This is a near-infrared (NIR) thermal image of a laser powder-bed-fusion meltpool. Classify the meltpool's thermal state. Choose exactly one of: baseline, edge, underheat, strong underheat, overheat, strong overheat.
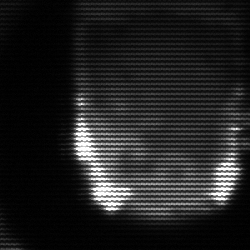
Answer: baseline